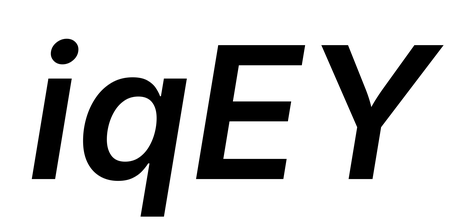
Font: Inter-Italic_SemiBold_Italic